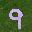
Label: 9